Interaction volume radius: 5 \u00c5
Interaction volume height: 25 \u00c5
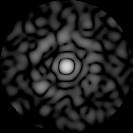
Disorder parameter: 0.7706